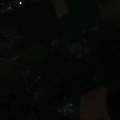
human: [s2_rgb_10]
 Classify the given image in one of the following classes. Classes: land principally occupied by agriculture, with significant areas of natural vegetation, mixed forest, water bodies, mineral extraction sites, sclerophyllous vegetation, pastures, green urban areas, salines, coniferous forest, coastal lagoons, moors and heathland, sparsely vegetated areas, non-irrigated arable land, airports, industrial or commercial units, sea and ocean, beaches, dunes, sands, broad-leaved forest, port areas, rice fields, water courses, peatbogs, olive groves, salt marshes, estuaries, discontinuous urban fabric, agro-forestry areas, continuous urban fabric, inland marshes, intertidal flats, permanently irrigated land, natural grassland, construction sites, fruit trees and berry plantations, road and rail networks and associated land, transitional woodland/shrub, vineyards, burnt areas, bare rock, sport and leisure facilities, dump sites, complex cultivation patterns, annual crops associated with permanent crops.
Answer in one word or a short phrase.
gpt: discontinuous urban fabric, pastures, mixed forest